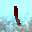
Label: 1